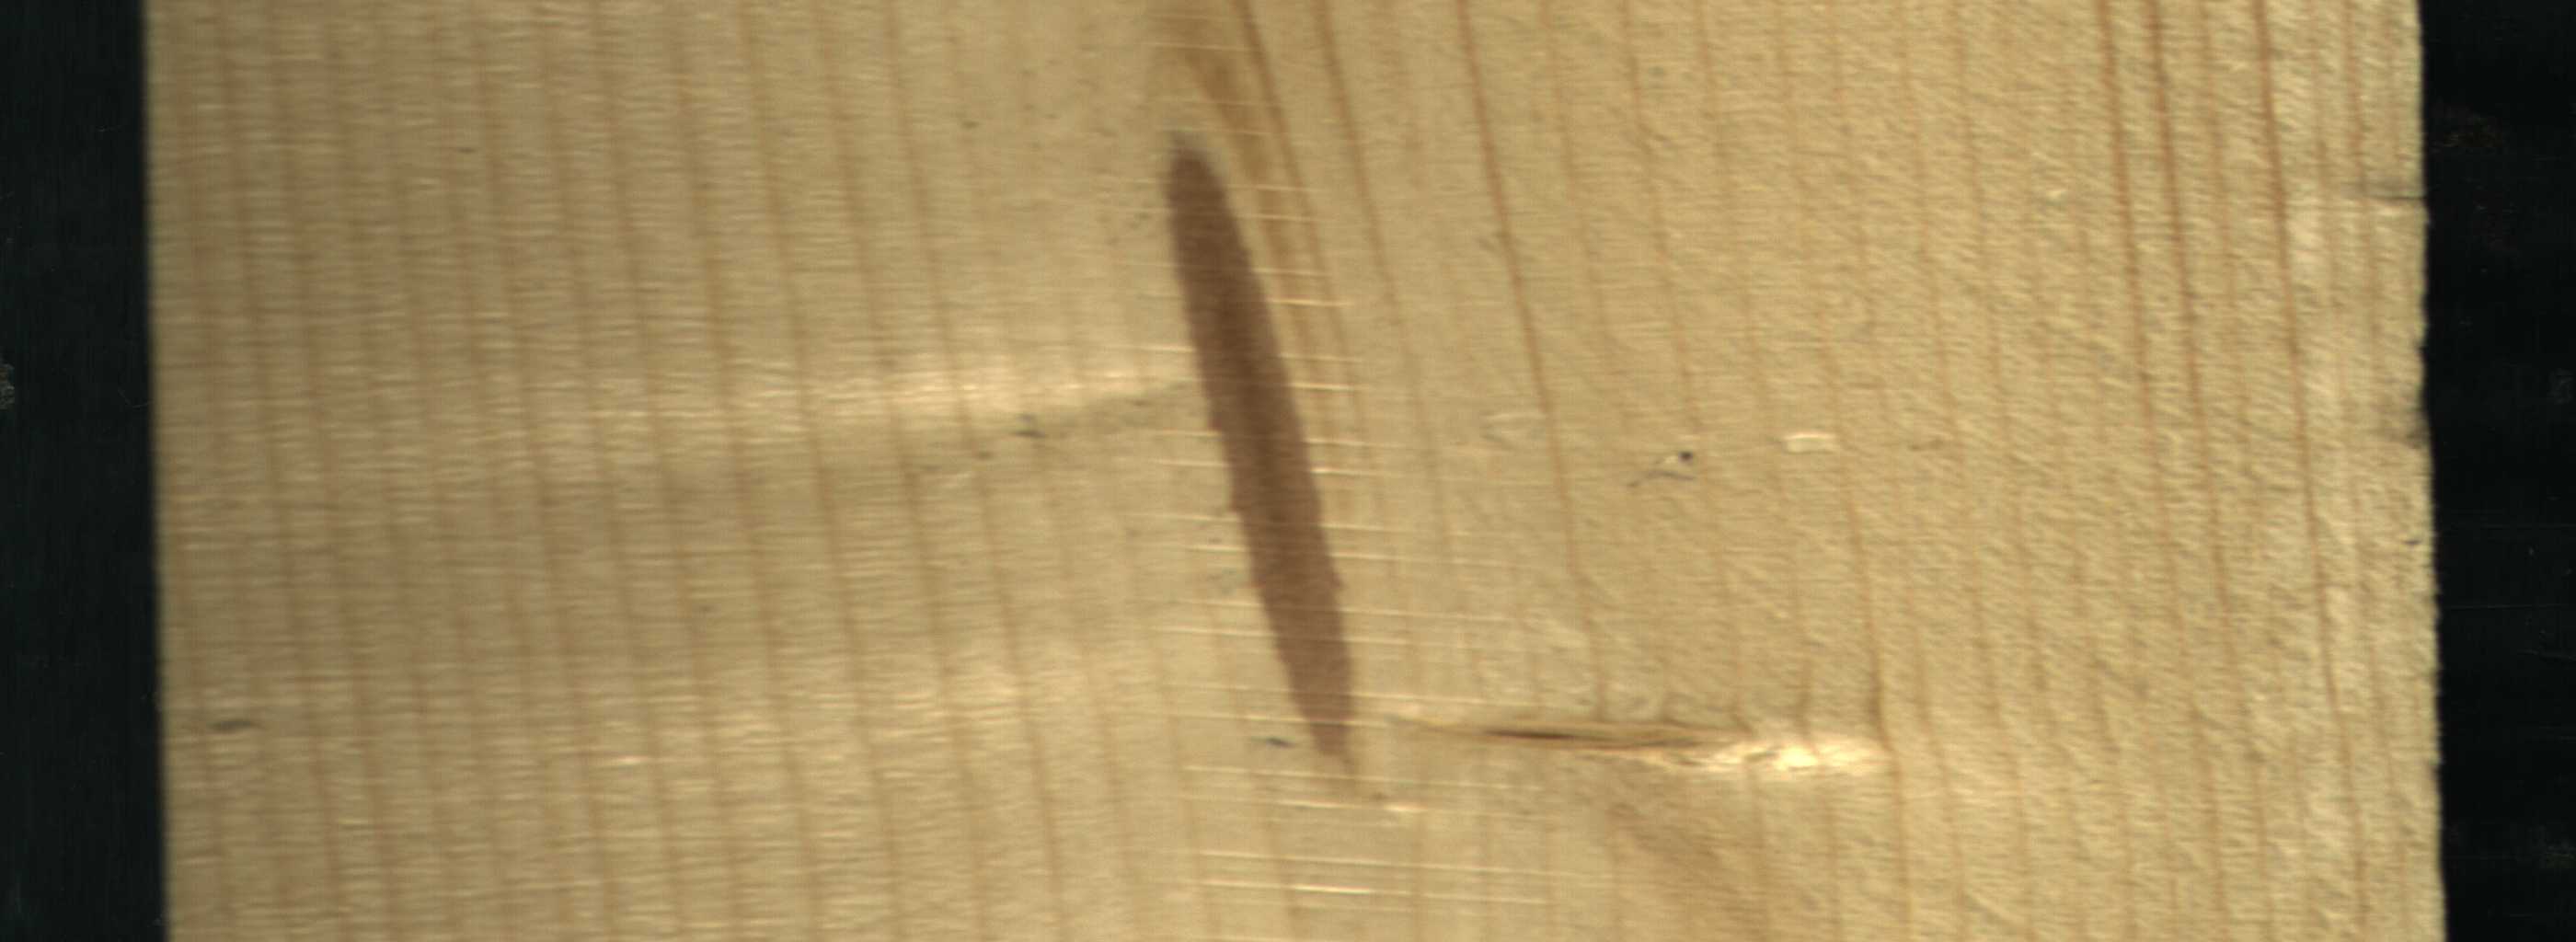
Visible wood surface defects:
Marrow
Live_Knot